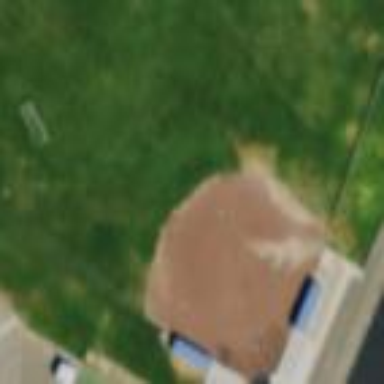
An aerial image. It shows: Baseball pitch for leisure land.